Field crop: maize
Growth stage: 2
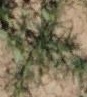
Species: salsola